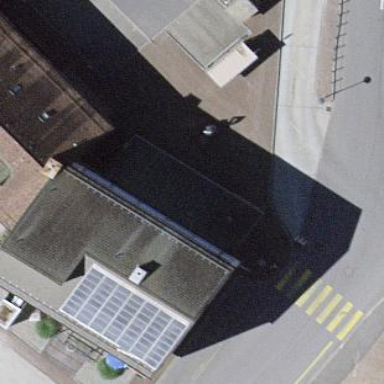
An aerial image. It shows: View of roof of building.